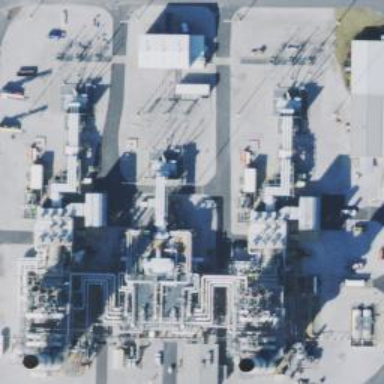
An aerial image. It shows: Gas-powered generator using steam turbine.